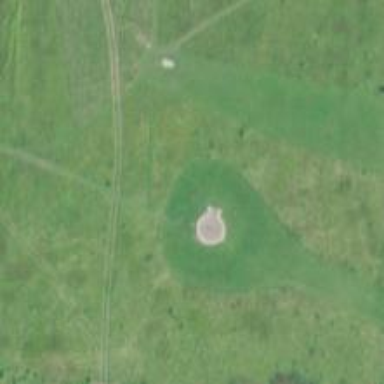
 specifically designed for the sport of disc golf."